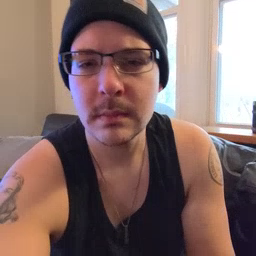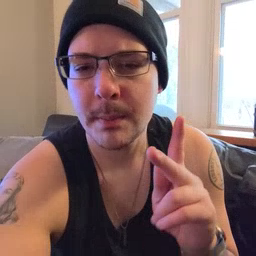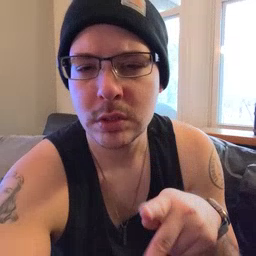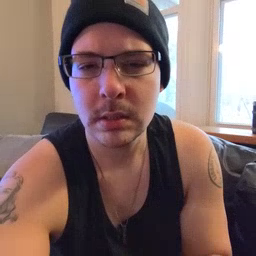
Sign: person